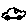
Label: car